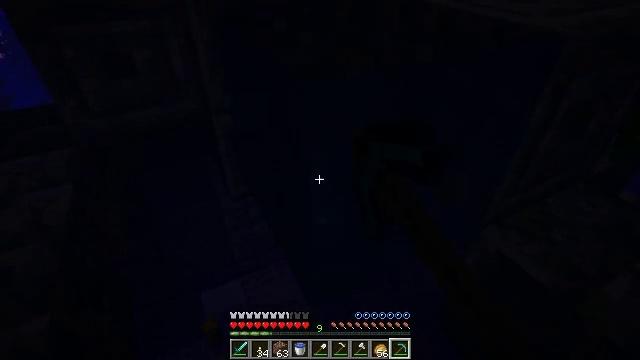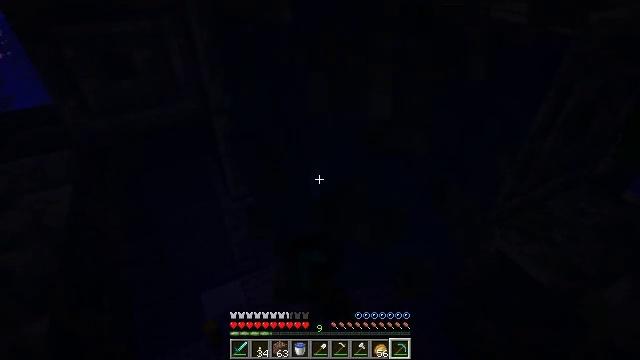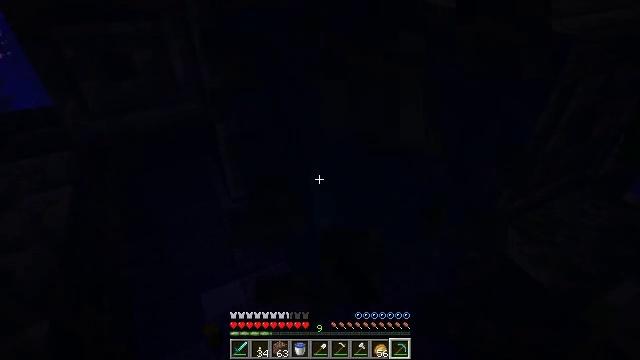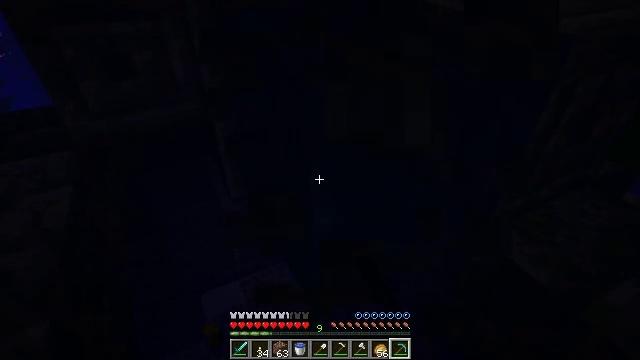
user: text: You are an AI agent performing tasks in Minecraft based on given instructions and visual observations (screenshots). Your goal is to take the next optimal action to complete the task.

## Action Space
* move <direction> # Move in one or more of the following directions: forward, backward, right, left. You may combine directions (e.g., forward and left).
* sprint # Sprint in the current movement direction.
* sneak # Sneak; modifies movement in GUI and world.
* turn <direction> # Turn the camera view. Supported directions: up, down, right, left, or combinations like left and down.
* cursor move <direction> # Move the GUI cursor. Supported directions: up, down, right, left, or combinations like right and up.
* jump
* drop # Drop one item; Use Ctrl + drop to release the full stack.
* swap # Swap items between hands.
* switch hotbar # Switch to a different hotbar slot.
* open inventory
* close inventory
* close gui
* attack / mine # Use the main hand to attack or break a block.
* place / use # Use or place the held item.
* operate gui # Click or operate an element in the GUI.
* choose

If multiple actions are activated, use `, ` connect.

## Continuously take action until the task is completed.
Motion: motion action
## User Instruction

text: Collect chiseled stone bricks for building.
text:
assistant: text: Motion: sneak, attack / mine
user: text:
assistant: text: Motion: sneak, attack / mine
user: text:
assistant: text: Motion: sneak, attack / mine
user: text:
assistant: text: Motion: sneak, attack / mine